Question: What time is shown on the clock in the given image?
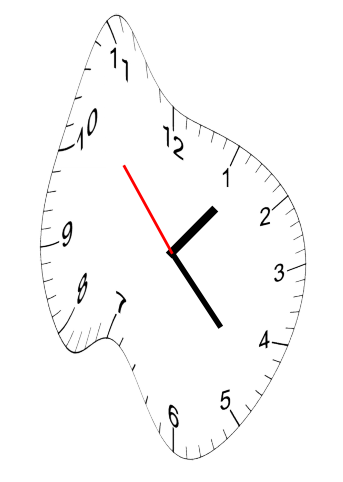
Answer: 01:22:53